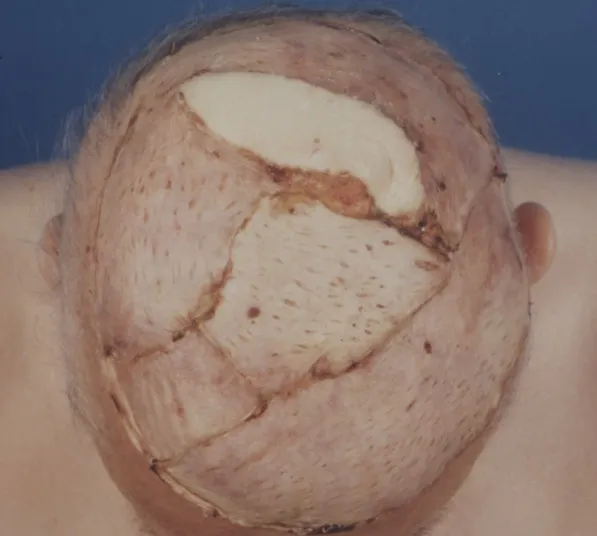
Secondary wide resection and closure of defect with a skin grafted latissimus dorsi myocutaneous flap consecutively connected to the former radial artery and vein of the primary flap.
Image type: endoscopy (other_endoscopy)